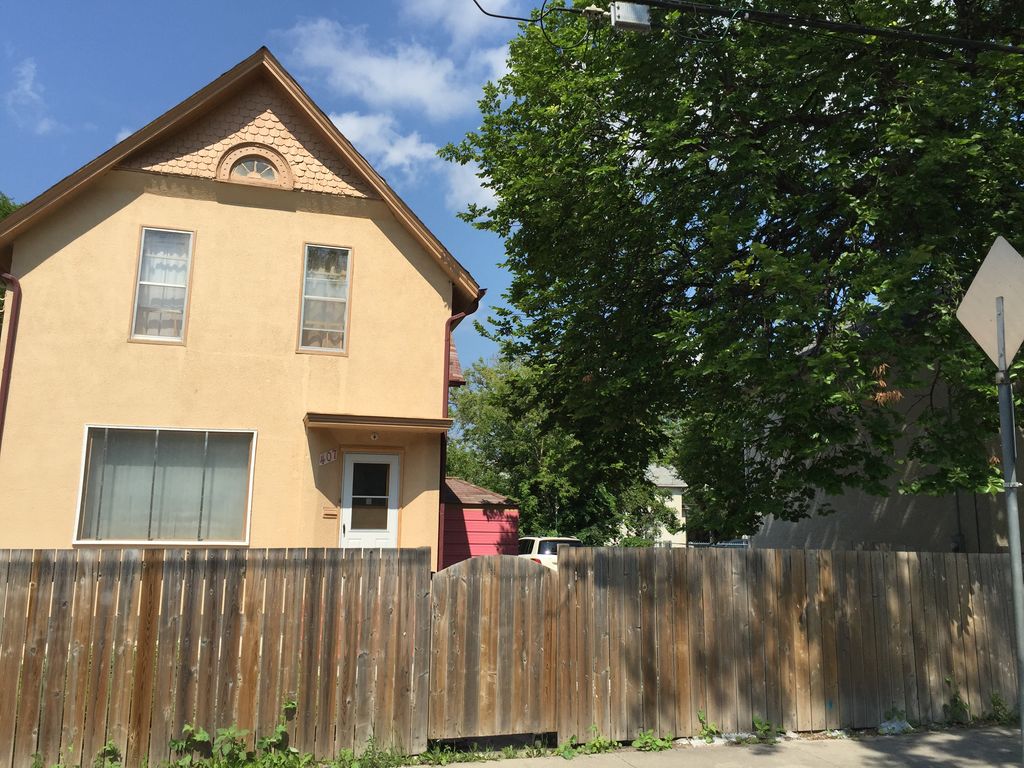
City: winnipeg